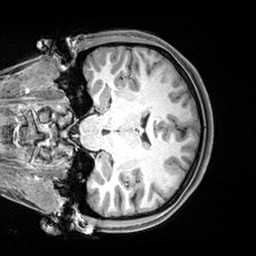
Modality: T1w
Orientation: coronal
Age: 19
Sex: female
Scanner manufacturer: siemens
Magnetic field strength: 3 T
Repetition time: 2.4 s
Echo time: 0.00217 s